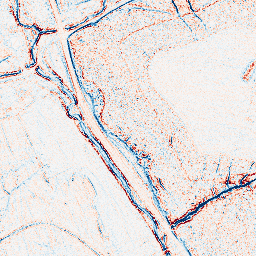
Category: edge_preserving
Decomposition family: bilateral
Decomposition parameters: d: 5
sigma_color: 100
sigma_space: 25
Upsampling method: cubic_catmull_rom
Upsampling parameters: scale: 8
Upsampling scale: 8